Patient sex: M
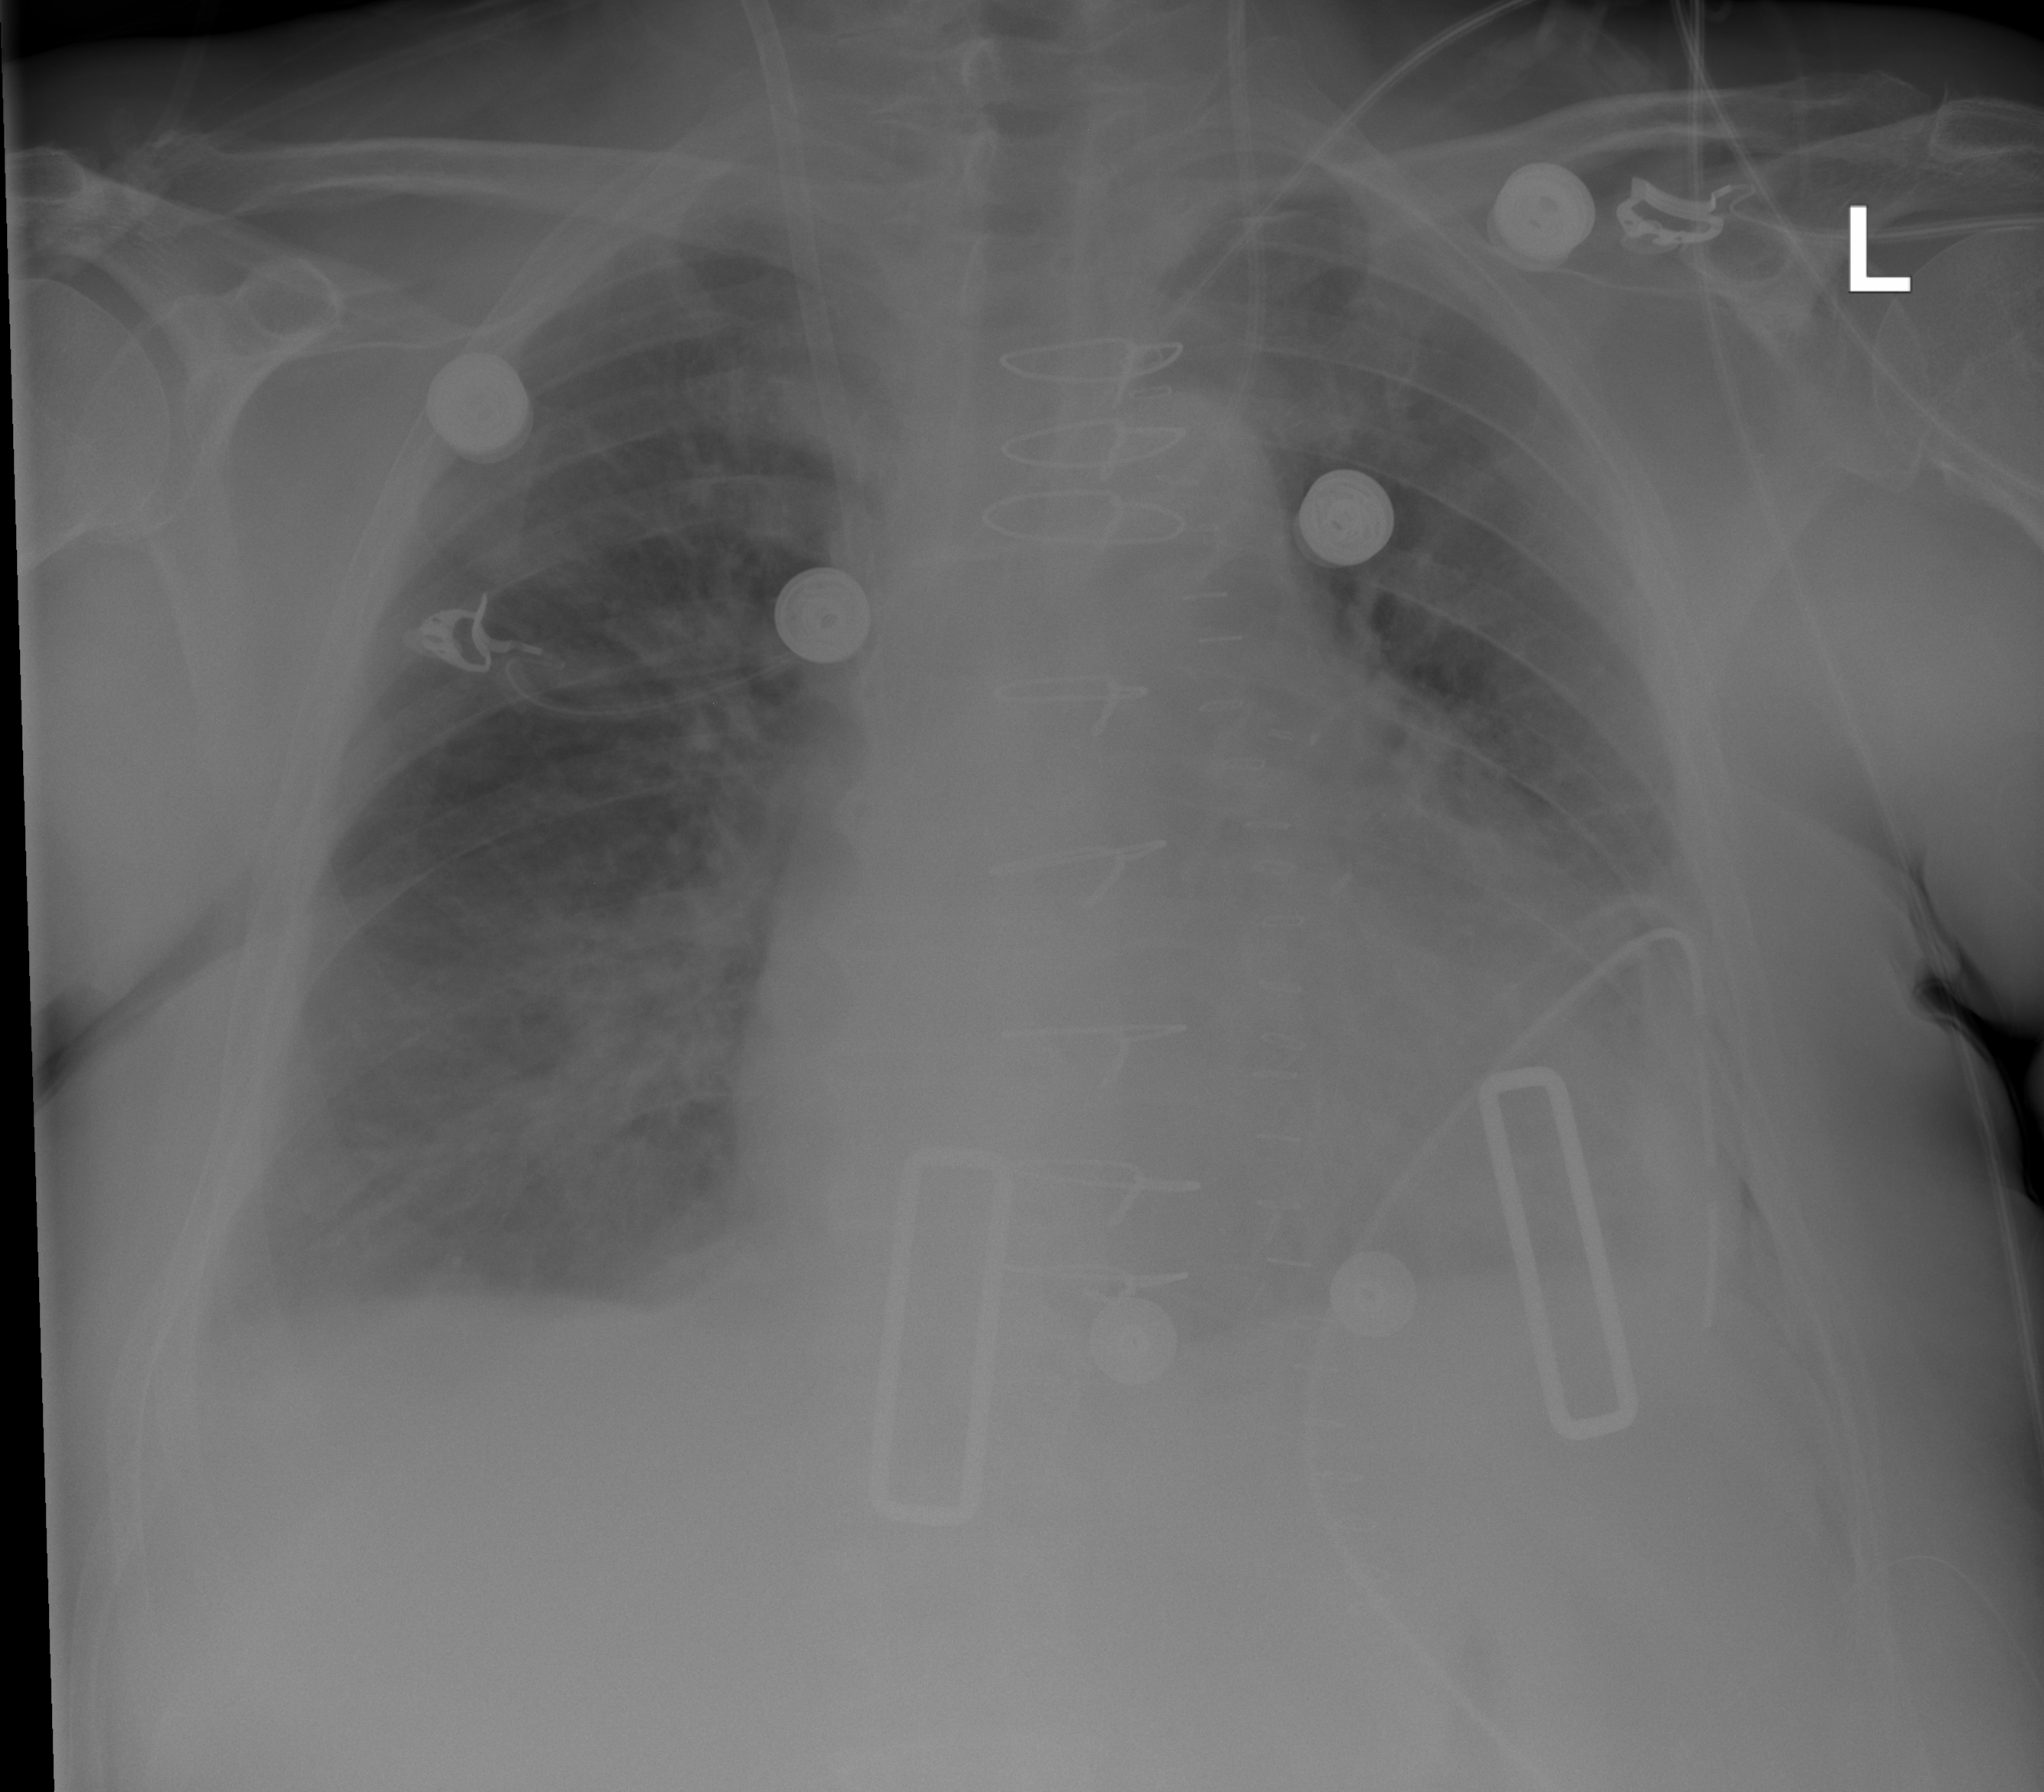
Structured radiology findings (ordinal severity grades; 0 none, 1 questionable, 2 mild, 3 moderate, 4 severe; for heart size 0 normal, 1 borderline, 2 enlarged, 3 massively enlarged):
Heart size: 2
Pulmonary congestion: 2
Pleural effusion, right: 2
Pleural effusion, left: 2
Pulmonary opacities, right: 2
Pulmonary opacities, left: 2
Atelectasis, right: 3
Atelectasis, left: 2